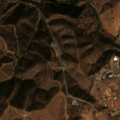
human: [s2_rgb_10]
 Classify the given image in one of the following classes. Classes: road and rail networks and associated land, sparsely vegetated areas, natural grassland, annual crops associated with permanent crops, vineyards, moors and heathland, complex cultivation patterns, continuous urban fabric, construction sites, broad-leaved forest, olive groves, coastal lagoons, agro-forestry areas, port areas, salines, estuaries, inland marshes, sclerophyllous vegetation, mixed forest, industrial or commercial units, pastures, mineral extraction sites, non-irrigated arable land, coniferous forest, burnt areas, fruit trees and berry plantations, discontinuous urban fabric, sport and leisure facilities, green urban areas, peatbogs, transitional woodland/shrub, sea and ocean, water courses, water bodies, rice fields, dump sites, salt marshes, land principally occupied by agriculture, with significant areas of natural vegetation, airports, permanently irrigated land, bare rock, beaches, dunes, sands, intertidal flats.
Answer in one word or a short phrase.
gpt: discontinuous urban fabric, complex cultivation patterns, land principally occupied by agriculture, with significant areas of natural vegetation, transitional woodland/shrub